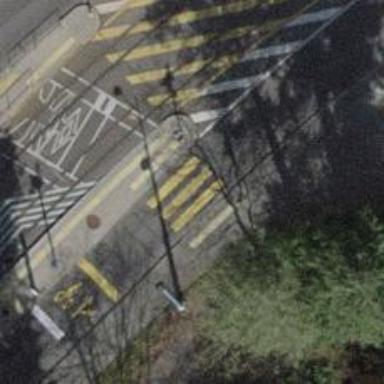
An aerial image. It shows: Road crossing with traffic signals.